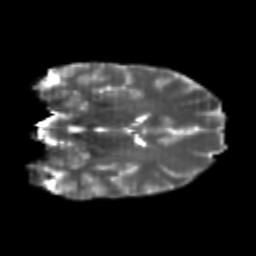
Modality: T2w
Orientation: coronal
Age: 20
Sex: male
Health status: healthy
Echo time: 0.074 s